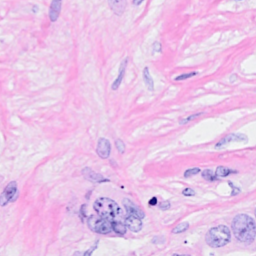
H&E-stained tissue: Breast